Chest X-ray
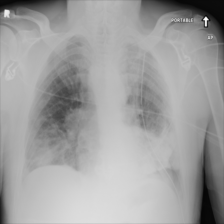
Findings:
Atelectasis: positive
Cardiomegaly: negative
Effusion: positive
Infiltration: positive
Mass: negative
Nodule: negative
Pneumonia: negative
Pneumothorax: negative
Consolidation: negative
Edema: negative
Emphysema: negative
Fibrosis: negative
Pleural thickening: negative
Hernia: negative